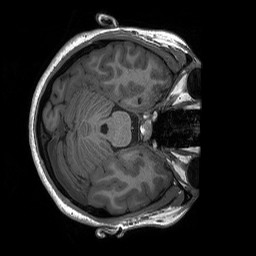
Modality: T1w
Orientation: axial
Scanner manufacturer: siemens
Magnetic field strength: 3 T
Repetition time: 2.3 s
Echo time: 0.00207 s